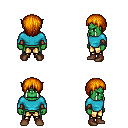
a pixel art fantasy rpg character, male body template, orc, green skin, teal long-sleeve shirt, gold greaves, dark blonde plain hairstyle, cloth bracers, brown shoes, four views (front, back, left, right), 2x2 character sprite sheet, small pixel art, hard edges, no anti-aliasing